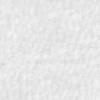
Label: no_change